Question: I'm making a photo hunt style app. I've got a number of X-Rays and I need to set specific areas of the uiimage to process touch events as correct and others as incorrect.

I understand that I can use the code below to get the tap location in the image view but how do I declare an area on the image view as correct and compare it to the tap location value?
'''
CGPoint tapLocation = [gesture locationInView:self.imagePlateA];
'''
Any help much appreciated!
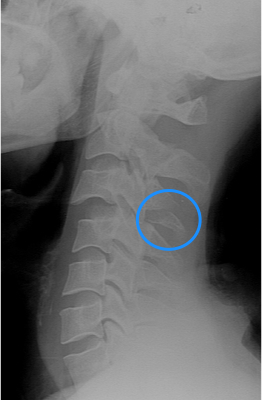
Answer: So you have to programmatically create "regions" and test to see whether or not they're in that region after you get that point. For example:
'''
//Get the tap location
CGPoint tapLocation = [gesture locationInView:self.imagePlateA];
if ([self checkIfTap:tapLocation inRegionWithCenter:CGPointMake(someX, someY) radius:radius]) {
//YAY WE'RE WITHIN THE BOUNDS OF A CIRCLE AT POINT (someX, someY)
//THAT HAS A RADIUS OF radius
}
'''
and the method of checkIfTap: inRegionWithCenter: radius: can be defined like this:
'''
- (BOOL)checkIfTap:(CGPoint)tapLocation inRegionWithCenter:(CGPoint)center radius:(CGFloat)radius {
CGFloat dx = tapLocation.x - center.x;
CGFloat dy = tapLocation.y - center.y;
//Pythagorean theorem
if (sqrt(dx * dx + dy * dy) < radius) {
return YES;
} else {
return NO;
}
}
'''